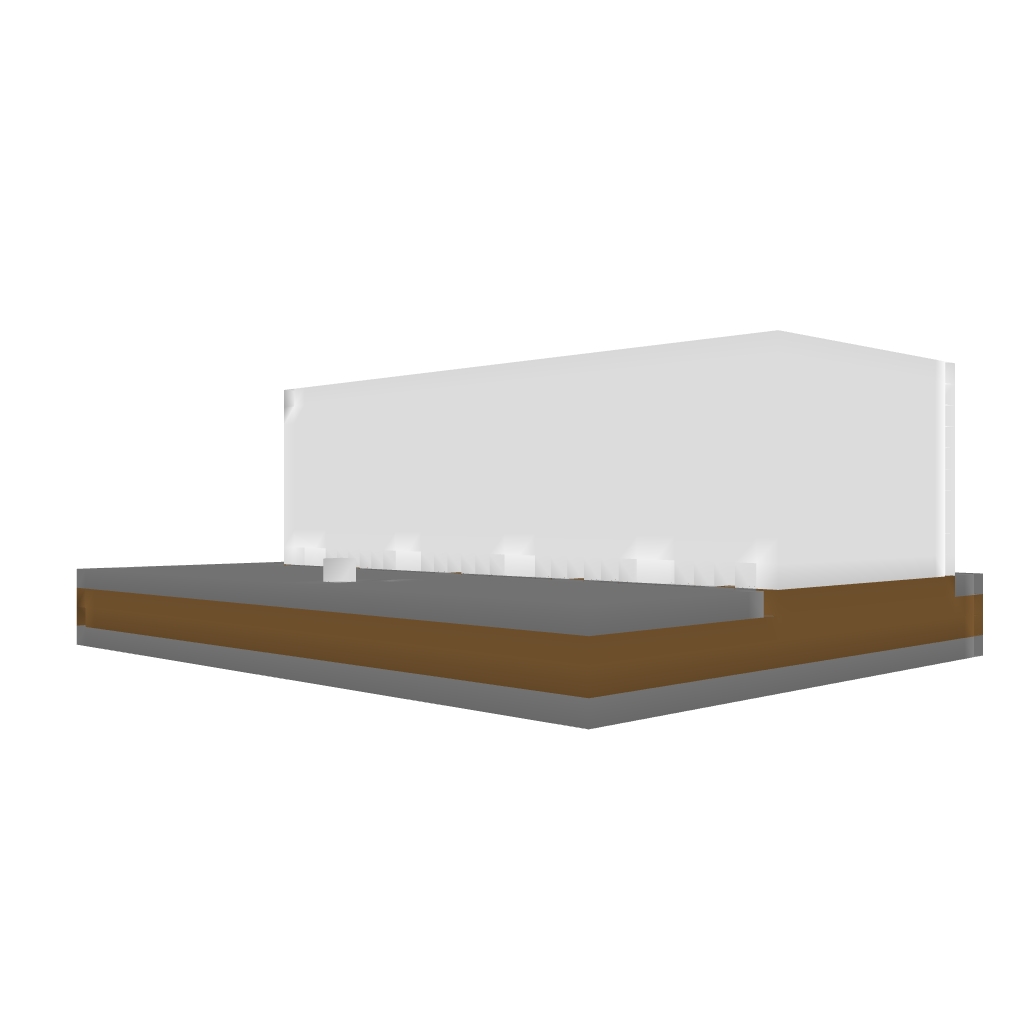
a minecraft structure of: HELLO Sign bad low quality